Question: I have an iframe on my site in a div. I have set both to 100% in height I'm also using the blueprint framework hence 'span-12 last' for the class. My question is why is there still a scroll bar on the site?
'''
<div id="friend_pane" style="background-color: #FF0000;height: 100%;" class="span-12 last">
<iframe id="friendpane_area" style="width: 515px; height: 100%" src="http://friendsconnect.org/friendpane/shell.php" frameborder="0" allowTransparency="true"></iframe>
</div>
'''
Rather than just extent as much as possible it goes past the bottom of the page and has a scroll bar. Why is it assuming this height?

iFrame in DIV marked in red.
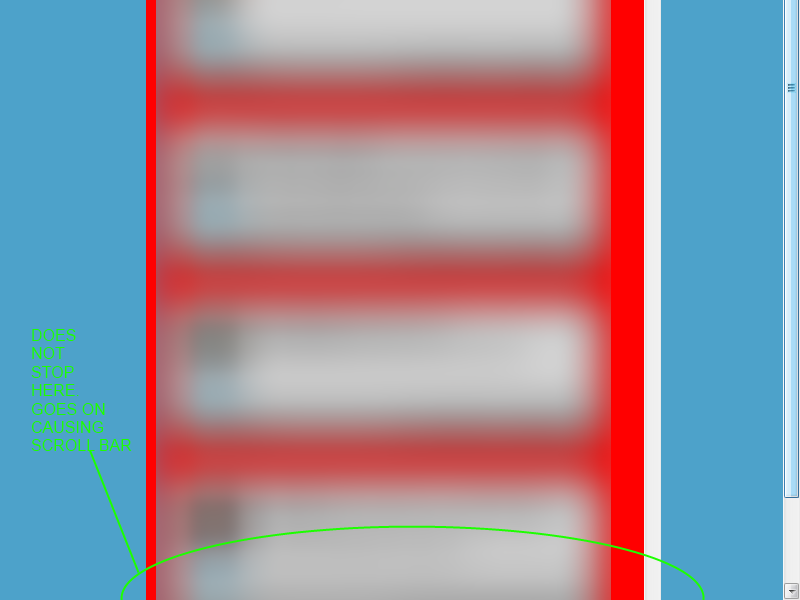
Answer: There's a few things you could try, make sure 'html { height: 100% }' first, then
'''
iframe { overflow:hidden; }
'''
or
'''
<iframe id="friendpane_area" style="width: 515px; height: 100%; overflow: hidden" scrolling="no" src="http://friendsconnect.org/friendpane/shell.php" frameborder="0" allowTransparency="true"></iframe>
'''